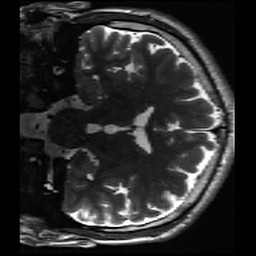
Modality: inplaneT2
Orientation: coronal